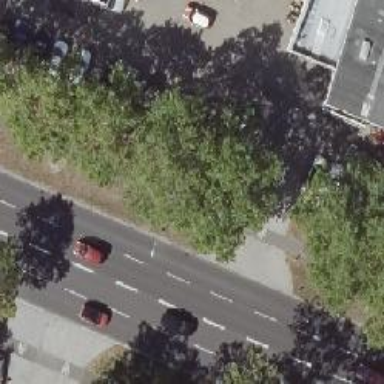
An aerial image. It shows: Tree-lined avenue.